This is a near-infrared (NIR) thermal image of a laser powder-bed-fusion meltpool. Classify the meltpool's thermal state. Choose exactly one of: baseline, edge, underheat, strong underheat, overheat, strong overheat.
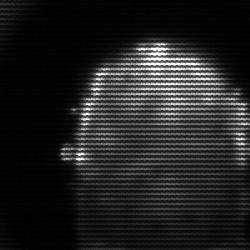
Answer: baseline